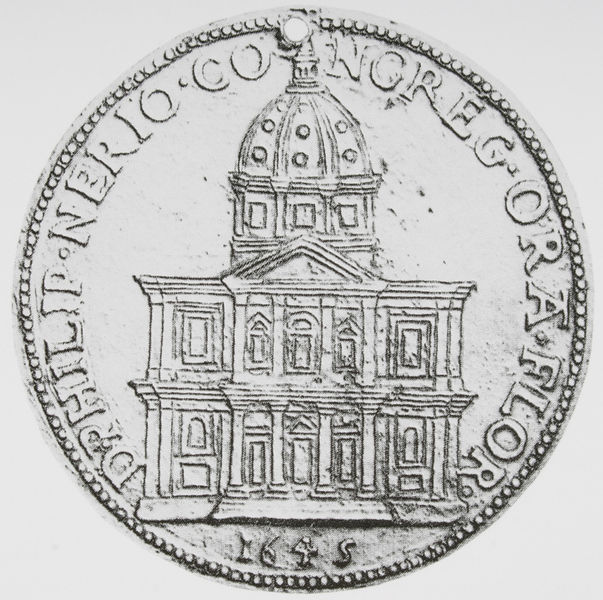
Titel: Gründungsmedaille von S. Firenze, Florenz
Institution: unbekannt
Schlagwörter: fenster, grau, laterne, schwarz, säule, säulen, weiss, dach, gebäude, haus, schloss, architektur, barock, rahmen, silber, kirche, gold, renaissance, kreis, rund, turm, relief, schrift, ansicht, fassade, italien, giebel, linien, pilaster, rand, kuppel, treppe, treppen, papst, inschrift, metall, stufen, jahreszahl, eingang, arkade, medaillon, palast, dom, geld, druck, stich, buchstaben, plakette, medallie, architrav, kathedrale, rom, kapitell, fries, dreiecksgiebel, portal, gesims, risalit, zahl, portikus, säulenkapitell, florenz, medaille, emblem, viereck, bau, wertvoll, sigel, prägung, münze, tympanon, ädikula, petersdom, zentralbau, latein, kuppelbau, st peter, lunette, tambour, umschrift, nero, alte münze, medaillion, flor, geprägt, geebäude, numismatik, peterskirche, währung, philip, jehreszahl, zahlmittel, 1645, peterspfennig, konklave, scxhrift